Question: I would like to apply a "stroke" or outline to a png, identically to how Photoshop does it. I have a feeling this can be done with CALayer, but after some tinkering, it is not immediately obvious. setBorderWidth + setBorderColor is almost what I want, except that it only adds a border to the entire dimension of the image, rather than the outline of the png image itself.
Once the stroke is applied, I'd like to also knockout the fill of the png, leaving only an outlined border of the initial shape.

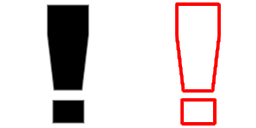
Answer: There is no automatic way to do what you're asking. You have to know the path of the shape within your png that you want to "knockout". Once you've defined that, you can create a CAShapeLayer, which accepts a CGPathRef, containing your points. You can stroke and fill the path layer with whatever color you choose and then add it to the layer hierarchy of the displaying view or use it to define a mask of one of the layers in your view.